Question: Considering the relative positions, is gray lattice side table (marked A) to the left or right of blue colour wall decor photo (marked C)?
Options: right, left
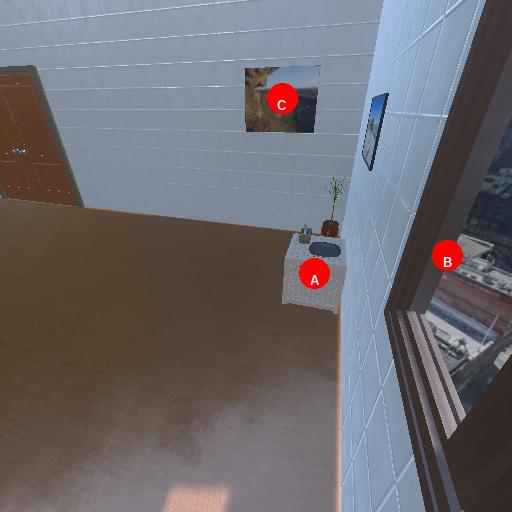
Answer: right